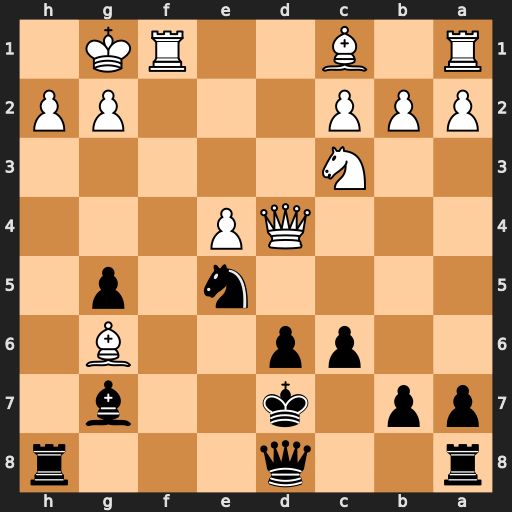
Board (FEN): r2q3r/pp1k2b1/2pp2B1/4n1p1/3QP3/2N5/PPP3PP/R1B2RK1
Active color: b
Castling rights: -
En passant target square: -
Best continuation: Nf3+ Rxf3 Bxd4+